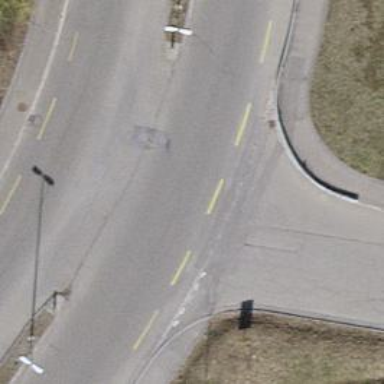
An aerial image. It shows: Service road with trolley wires overhead.